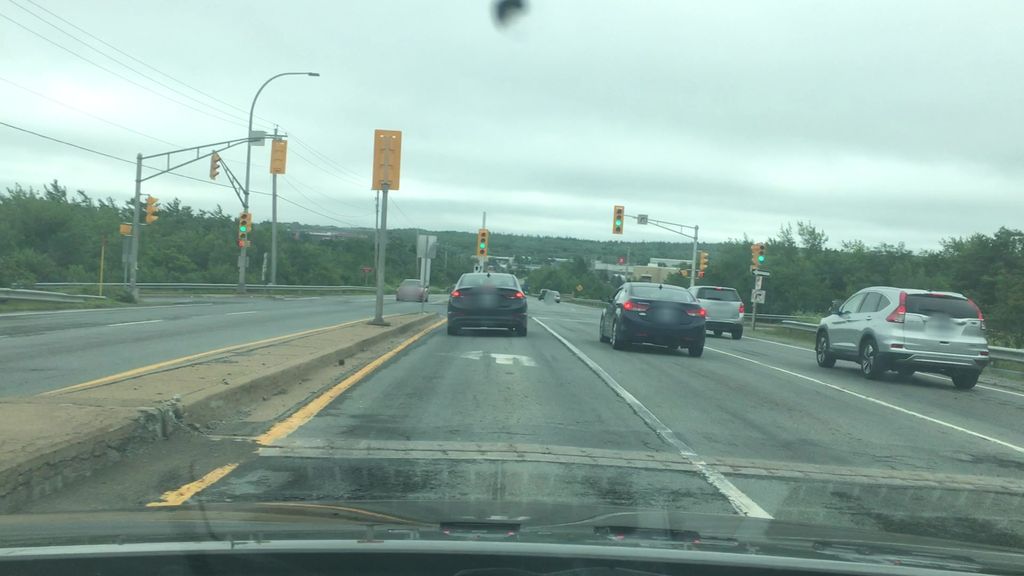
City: halifax